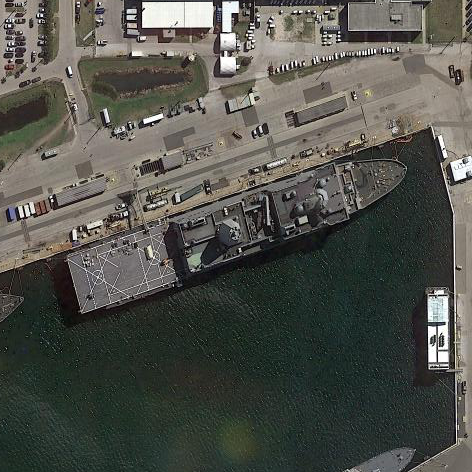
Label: combat